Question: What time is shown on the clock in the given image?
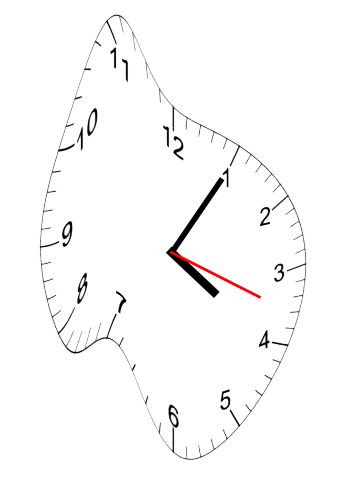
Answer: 04:05:18